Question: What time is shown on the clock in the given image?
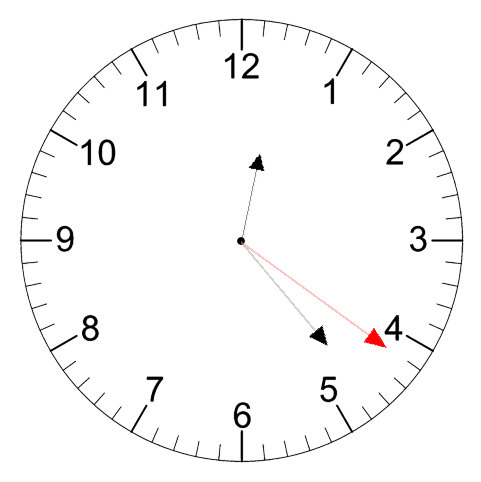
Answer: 12:23:21